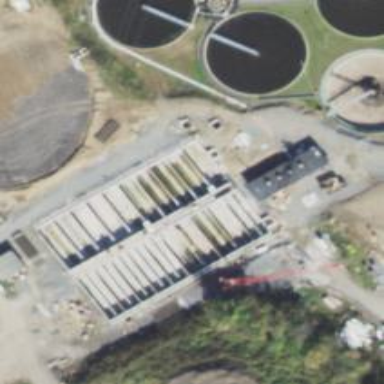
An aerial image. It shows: Body of wastewater.